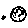
Label: moon